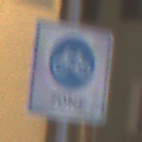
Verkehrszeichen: BeginnFahrradzone
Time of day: Night
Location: Outdoor (Urban)
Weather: Overcast
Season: Winter
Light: Artificial